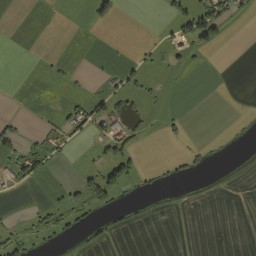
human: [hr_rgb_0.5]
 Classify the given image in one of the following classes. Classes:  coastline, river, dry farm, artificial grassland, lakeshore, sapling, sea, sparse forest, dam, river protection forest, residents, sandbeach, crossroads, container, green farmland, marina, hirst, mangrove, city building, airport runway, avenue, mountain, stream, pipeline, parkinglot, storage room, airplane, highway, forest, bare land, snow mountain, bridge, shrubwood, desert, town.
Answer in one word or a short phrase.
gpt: river